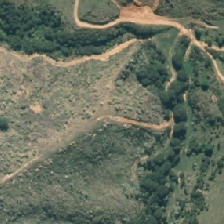
Land cover: manuka_kanuka